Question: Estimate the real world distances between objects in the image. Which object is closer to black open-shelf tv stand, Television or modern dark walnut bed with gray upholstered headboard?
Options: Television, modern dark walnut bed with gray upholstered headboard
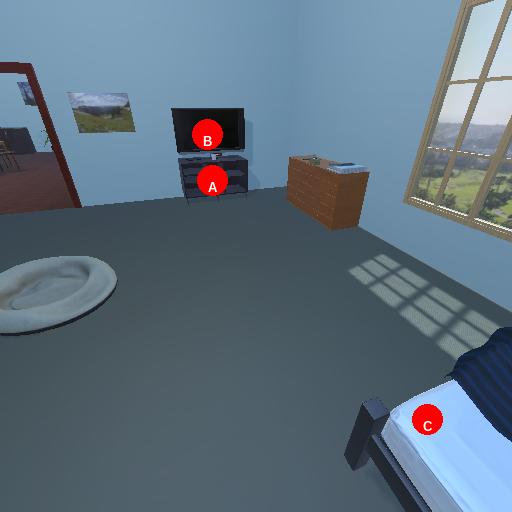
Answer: Television